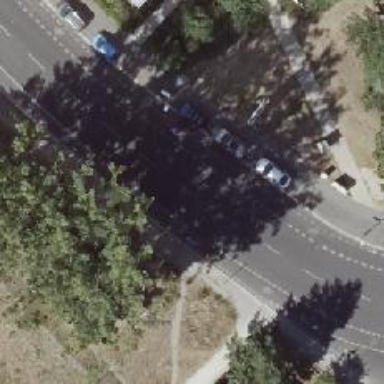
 and the right sidewalk also has asphalt surface."